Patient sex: M
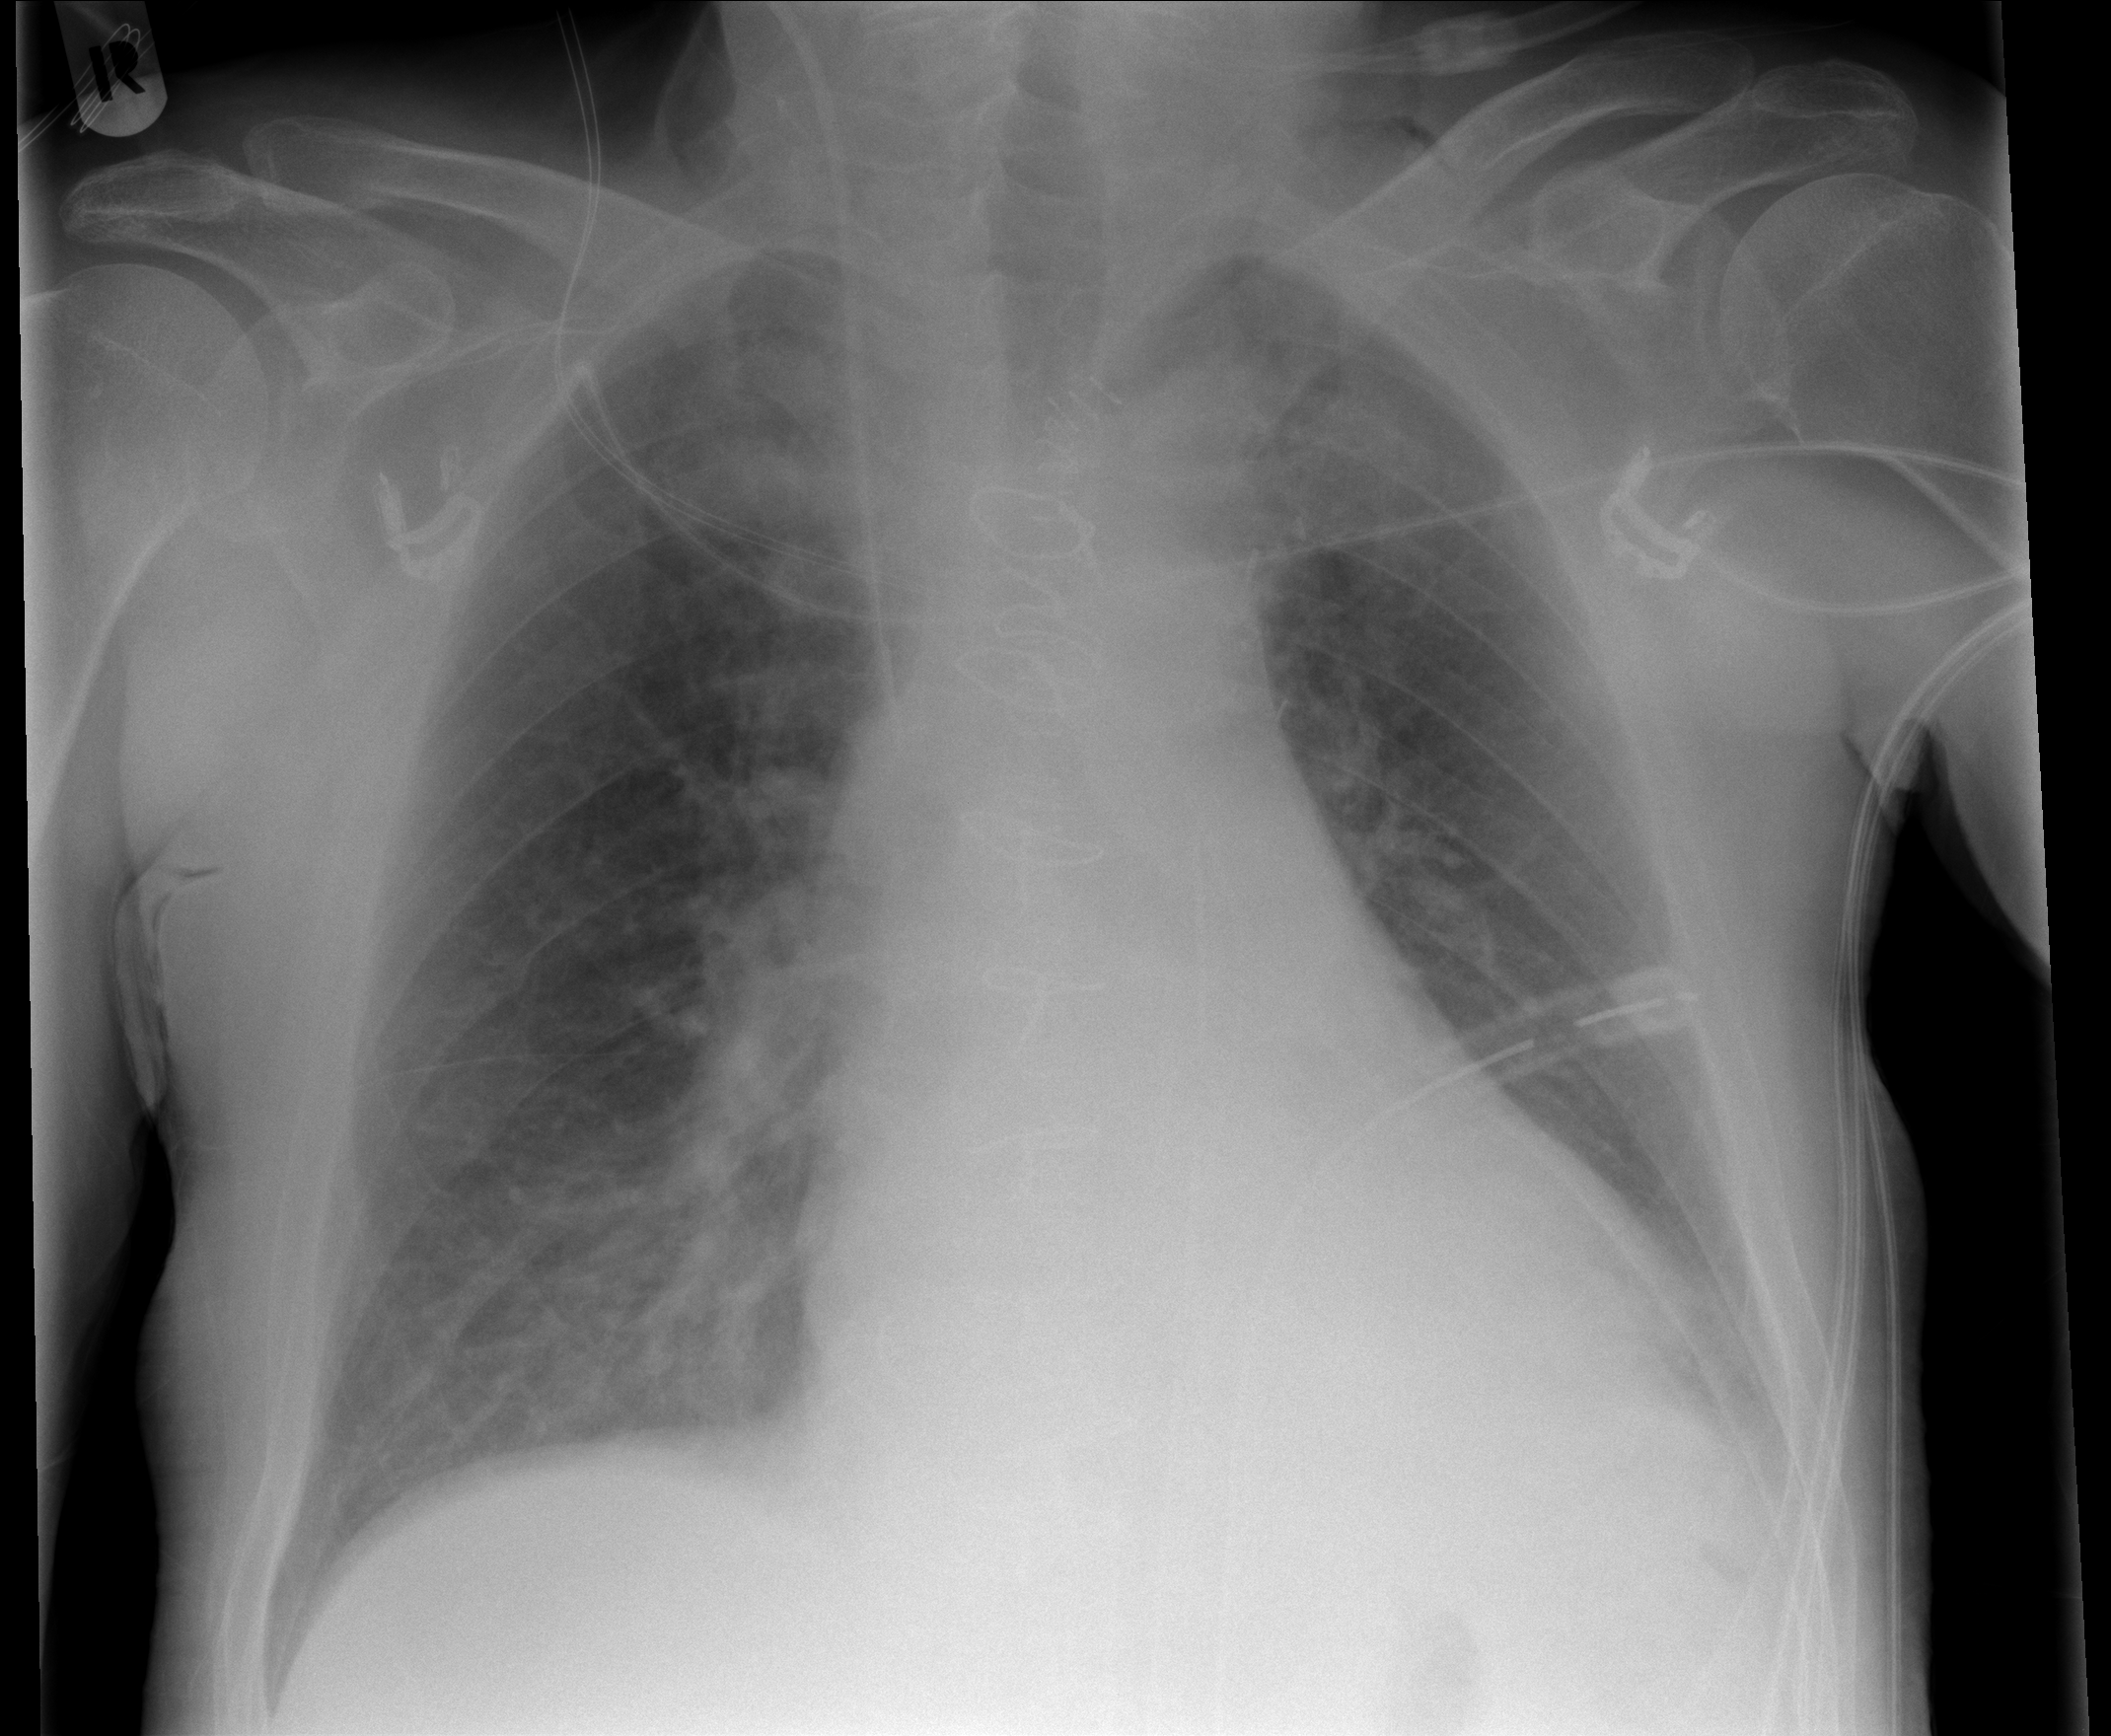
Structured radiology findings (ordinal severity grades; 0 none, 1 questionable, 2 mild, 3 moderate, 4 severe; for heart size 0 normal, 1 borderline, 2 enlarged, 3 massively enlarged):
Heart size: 1
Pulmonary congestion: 2
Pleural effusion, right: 0
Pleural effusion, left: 2
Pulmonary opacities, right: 0
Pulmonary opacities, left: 0
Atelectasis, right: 0
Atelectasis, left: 2